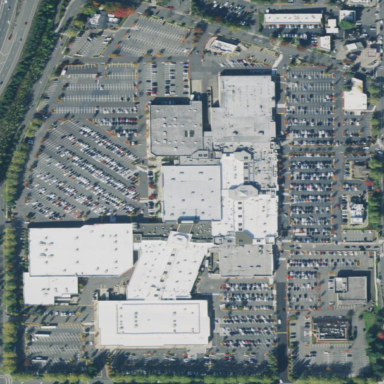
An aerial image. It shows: Retail area.